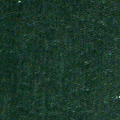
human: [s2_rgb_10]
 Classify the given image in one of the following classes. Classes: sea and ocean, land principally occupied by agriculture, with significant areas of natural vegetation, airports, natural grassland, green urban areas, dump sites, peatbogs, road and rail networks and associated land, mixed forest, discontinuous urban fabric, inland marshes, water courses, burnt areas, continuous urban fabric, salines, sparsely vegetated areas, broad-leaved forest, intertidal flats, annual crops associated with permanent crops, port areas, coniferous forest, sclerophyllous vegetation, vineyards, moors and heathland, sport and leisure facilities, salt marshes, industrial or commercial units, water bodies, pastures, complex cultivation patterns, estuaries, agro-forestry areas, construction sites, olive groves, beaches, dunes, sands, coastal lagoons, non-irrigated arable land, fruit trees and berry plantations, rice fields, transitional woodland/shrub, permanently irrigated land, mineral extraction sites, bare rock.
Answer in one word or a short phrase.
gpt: sea and ocean